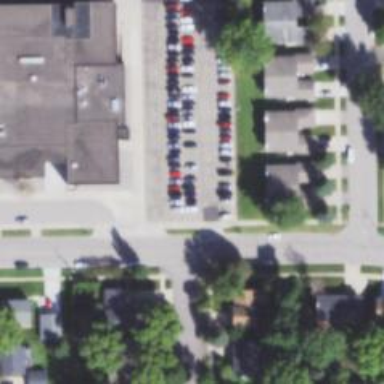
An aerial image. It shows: Asphalt driveway designated for school use.